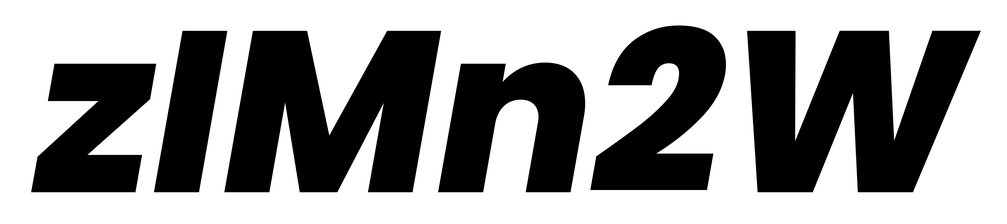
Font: Poppins-ExtraBoldItalic